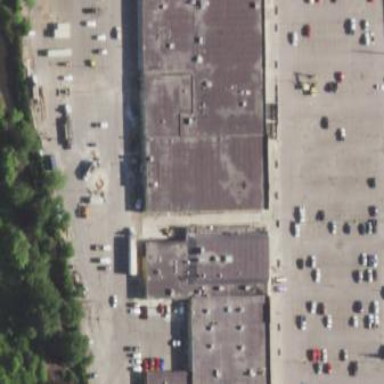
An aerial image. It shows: Retail building.